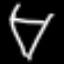
Label: diamond